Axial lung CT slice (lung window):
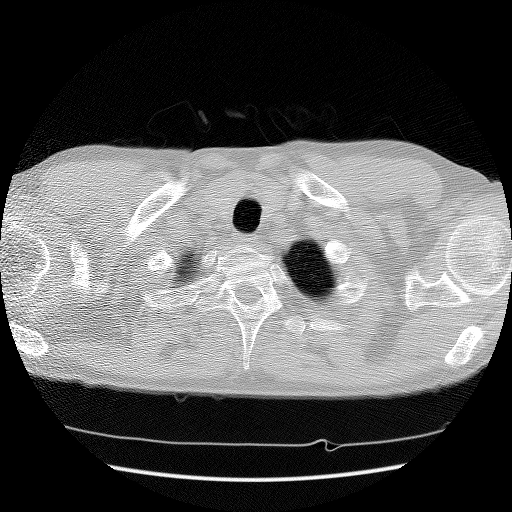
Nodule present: no